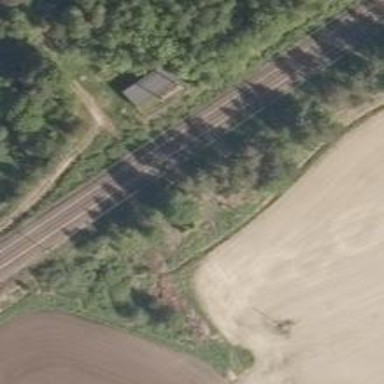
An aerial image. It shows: Railway signal with catenary mast.